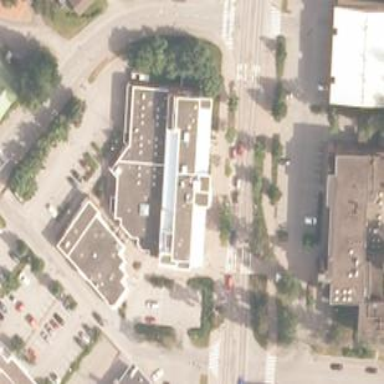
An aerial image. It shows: Cinema.